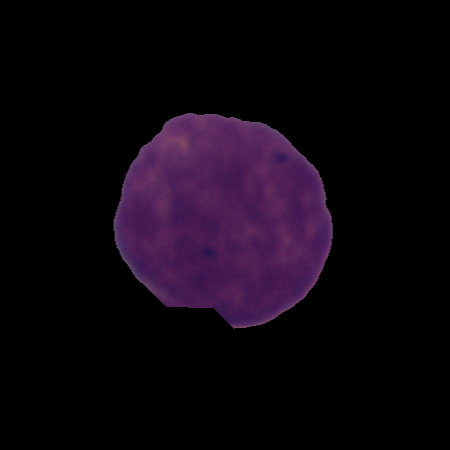
Label: cancer